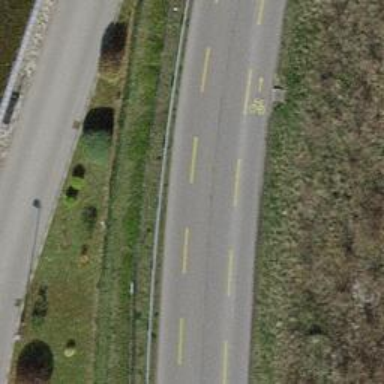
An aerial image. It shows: Tertiary road with asphalt surface including cycle lane.